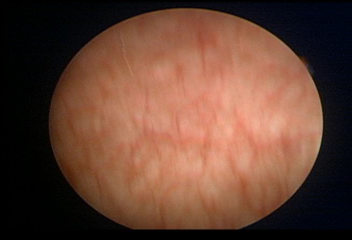
Modality: WLC
Class: Normal mucosa
Bladder cancer association: No